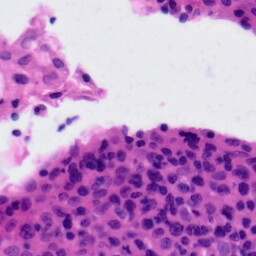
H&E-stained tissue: Tonsil